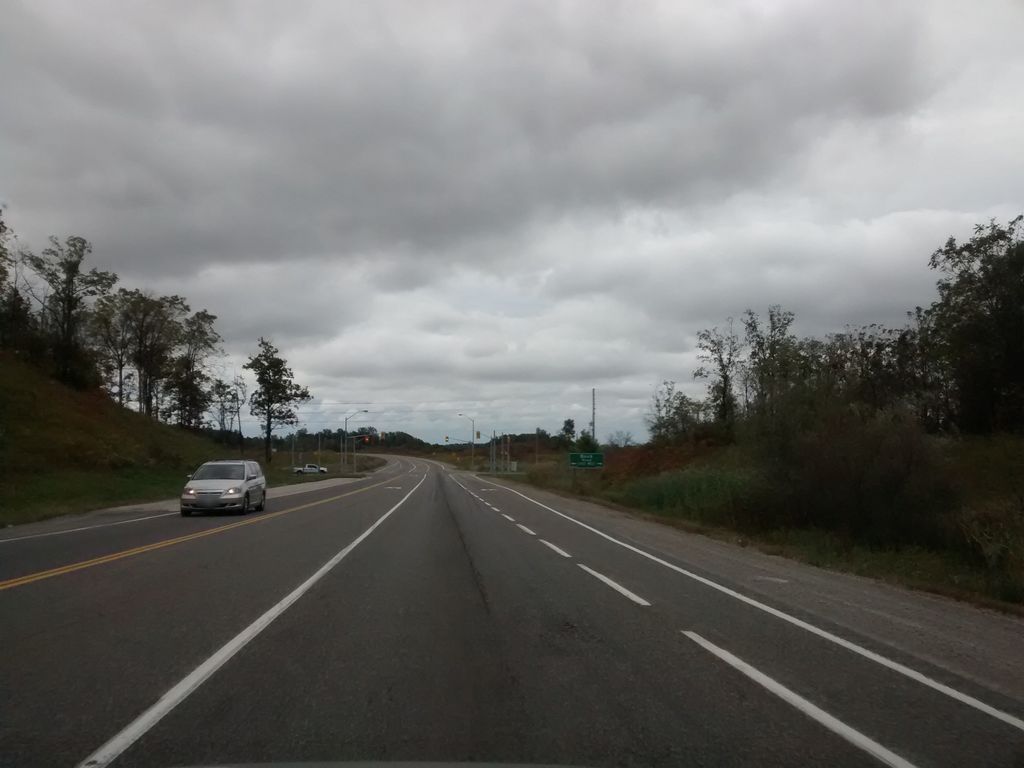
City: hamilton